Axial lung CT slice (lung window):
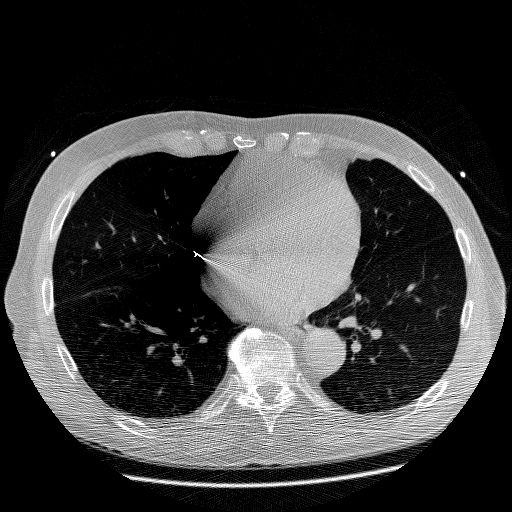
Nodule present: no